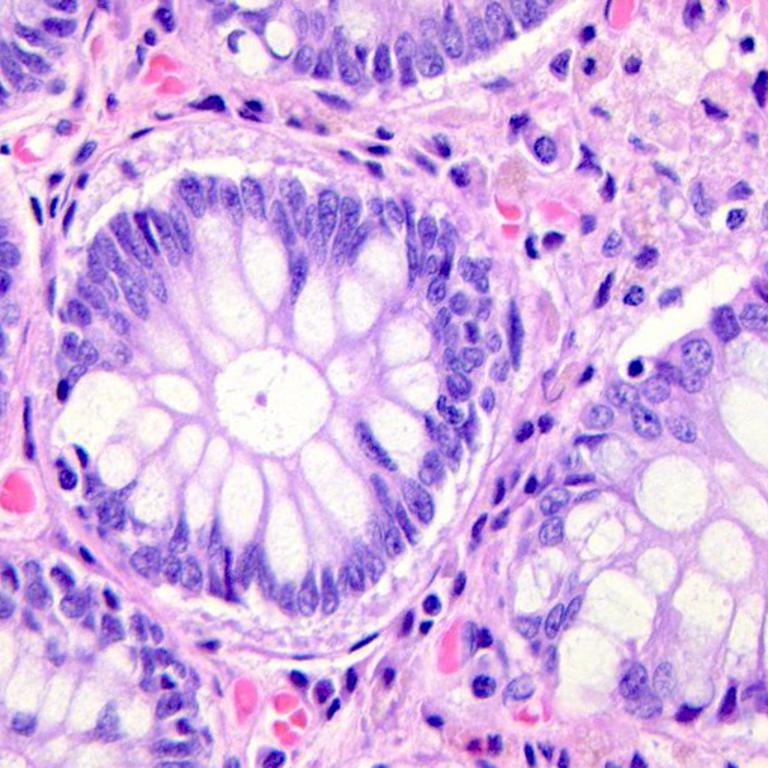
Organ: colon
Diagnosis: benign